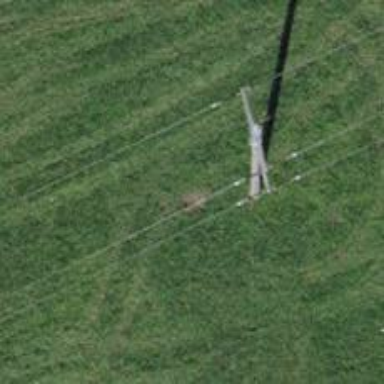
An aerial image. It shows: Concrete power pole.